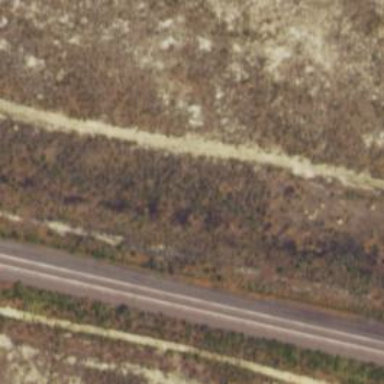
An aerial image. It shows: Track road.